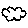
Label: cloud